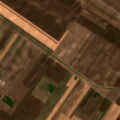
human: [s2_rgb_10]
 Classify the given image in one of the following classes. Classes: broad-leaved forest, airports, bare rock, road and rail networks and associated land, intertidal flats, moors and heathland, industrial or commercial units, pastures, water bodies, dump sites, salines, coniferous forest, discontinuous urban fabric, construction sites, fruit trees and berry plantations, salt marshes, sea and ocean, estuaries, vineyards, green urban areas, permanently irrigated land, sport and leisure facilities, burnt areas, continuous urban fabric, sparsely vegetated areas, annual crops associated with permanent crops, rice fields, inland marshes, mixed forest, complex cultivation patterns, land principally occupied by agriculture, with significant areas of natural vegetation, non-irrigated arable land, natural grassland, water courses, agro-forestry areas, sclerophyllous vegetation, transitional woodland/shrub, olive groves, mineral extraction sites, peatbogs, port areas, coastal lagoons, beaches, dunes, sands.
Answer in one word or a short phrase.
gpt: non-irrigated arable land